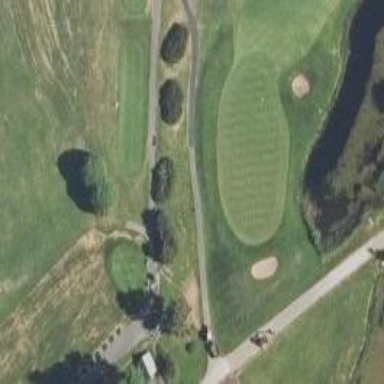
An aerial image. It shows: Path for both roads and golfers.